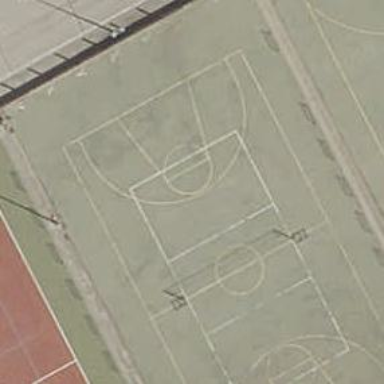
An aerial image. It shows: Multi-sport pitch on leisure land.